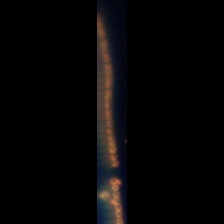
Taxon: Chaetoceros
Group: Diatoms